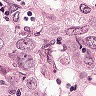
Metastatic tissue present: yes